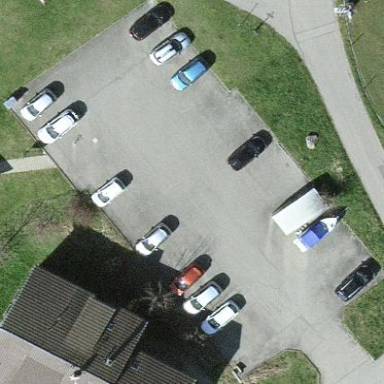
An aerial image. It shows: Parking area with asphalt surface.